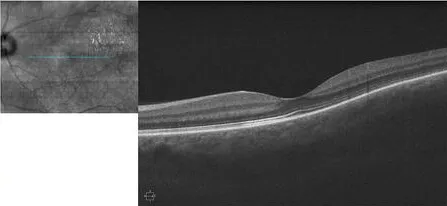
Imaging studies performed in September 2017 for the 58-year-old female with choroidal metastasis from primary breast carcinoma. A; The yellow-colored mass (yellow arrows) located superior and temporal to the macula appeared to have slightly regressed.
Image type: ophthalmic_imaging (oct)